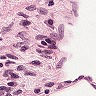
Metastatic tissue present: no